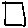
Label: square